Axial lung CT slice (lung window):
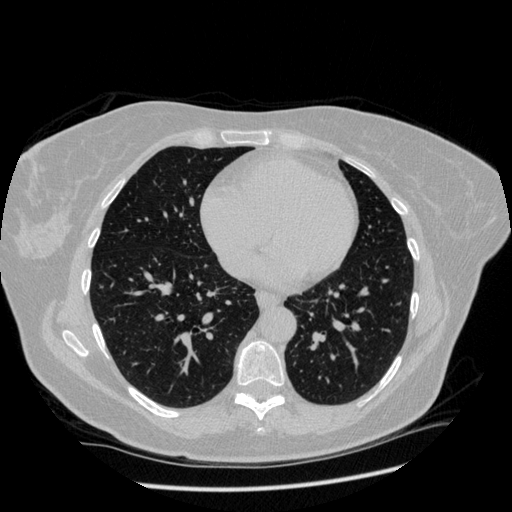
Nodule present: no